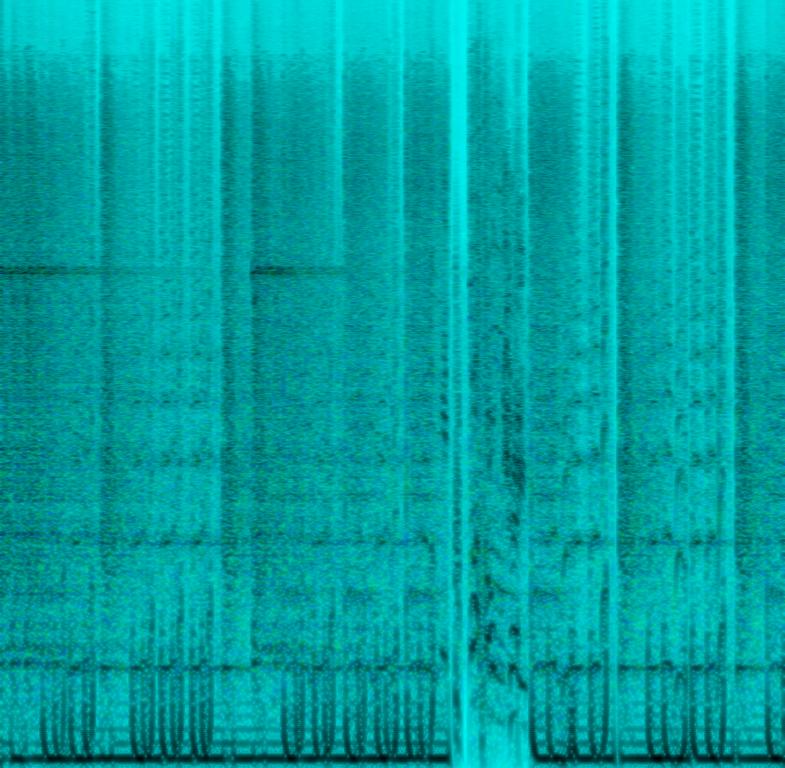
The low quality recording features an electro song being scratched by a DJ. The song consists of synth lead melody, punchy kick, claps, boomy bass and reverberant metallic impacts. It sounds groovy and energetic.